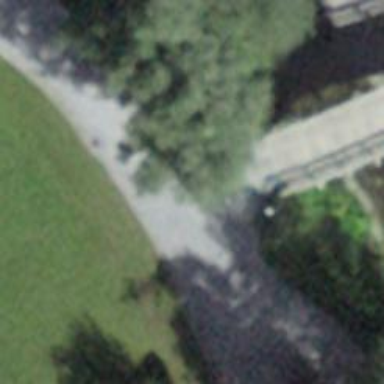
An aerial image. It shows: Track on bridge with compacted grade2 surface.